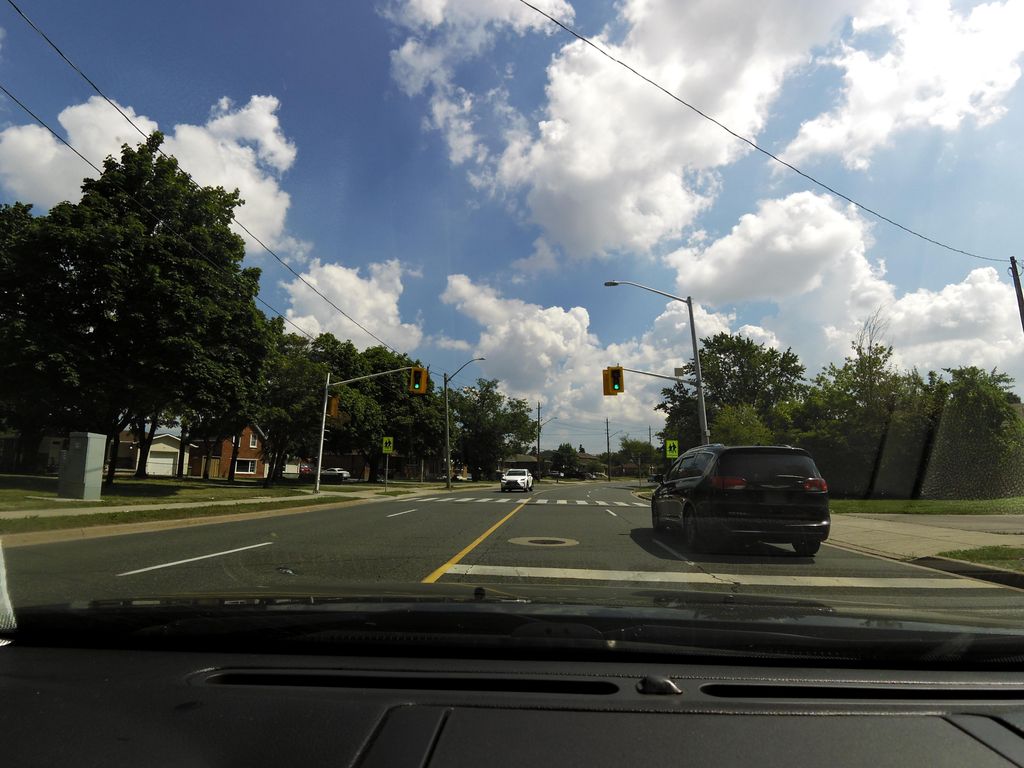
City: hamilton